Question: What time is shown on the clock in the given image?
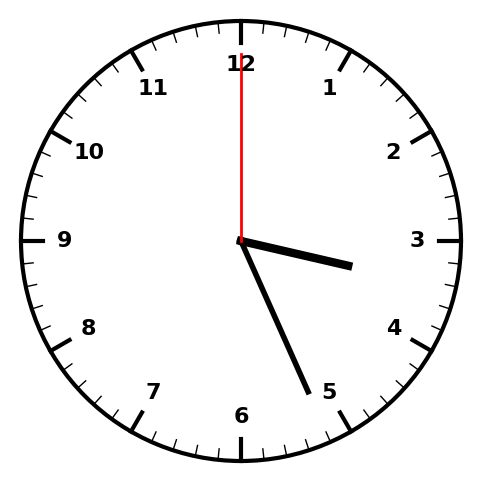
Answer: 03:26:00